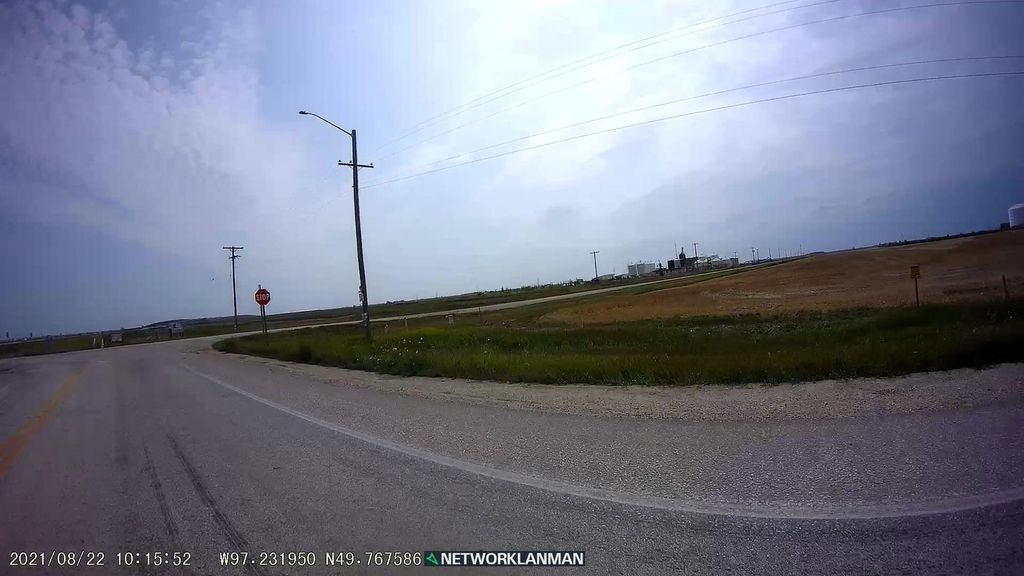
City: winnipeg